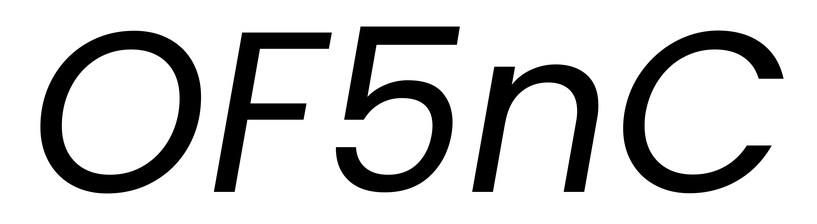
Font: Poppins-Italic